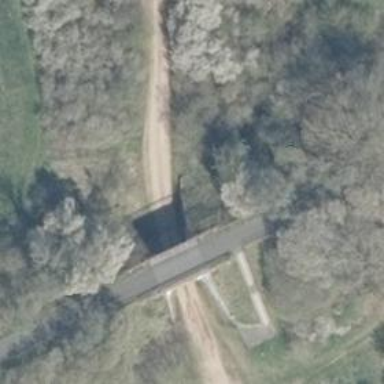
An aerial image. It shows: Asphalt track on abandoned railway bridge. The track type is grade1.